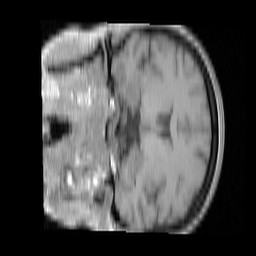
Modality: T1w
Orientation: coronal
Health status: ill
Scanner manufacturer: siemens
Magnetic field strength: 3 T
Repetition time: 0.4 s
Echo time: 0.00272 s